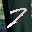
Label: 7